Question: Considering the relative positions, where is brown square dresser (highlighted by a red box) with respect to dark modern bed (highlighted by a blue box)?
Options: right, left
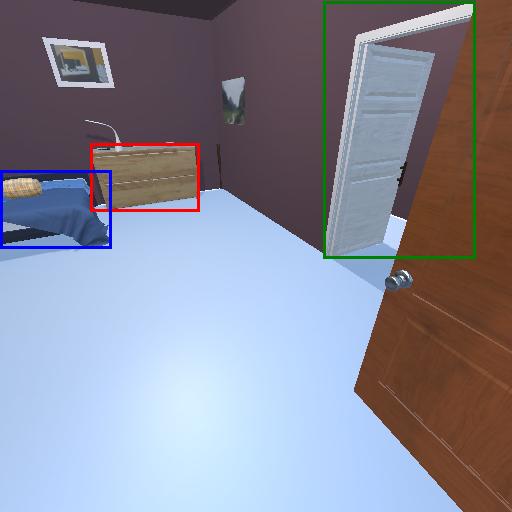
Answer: right